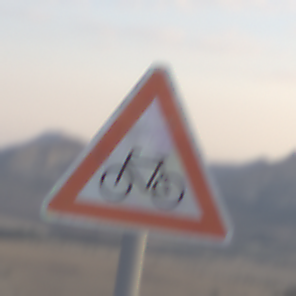
Verkehrszeichen: RadverkehrRechts
Umgebung: Outdoor, Nature
Tageszeit: SunriseSunset
Wetter: PartlyCloudy
Licht: Natural
Jahreszeit: NotSpecified
Kontrast: HighContrast